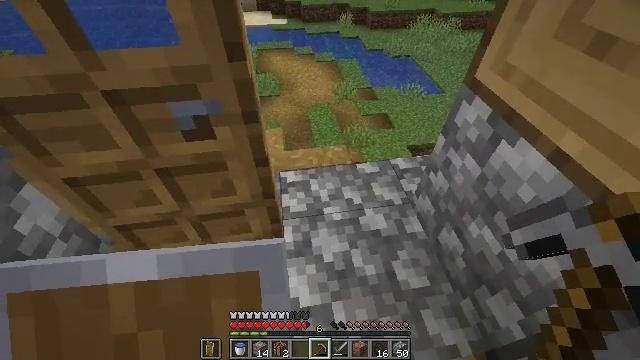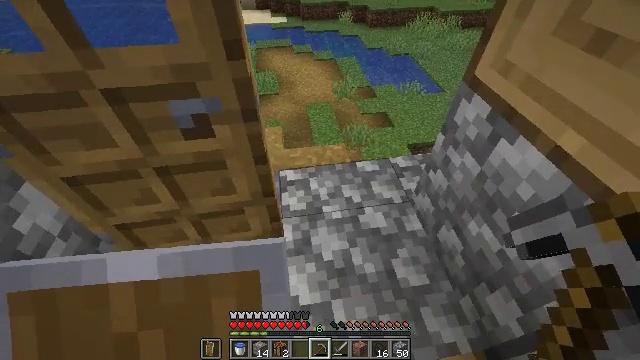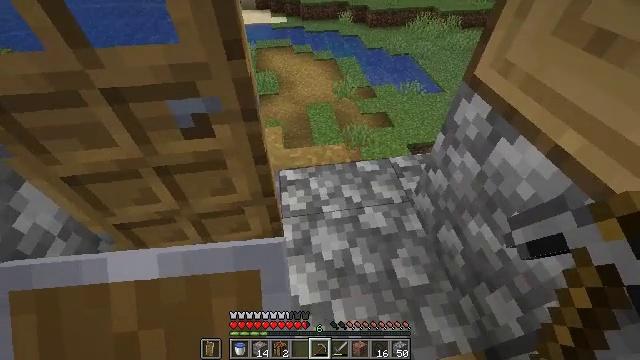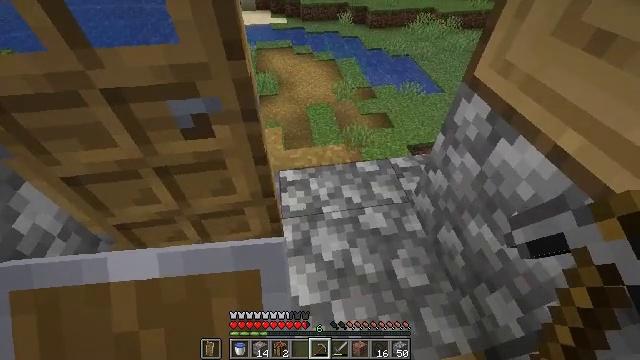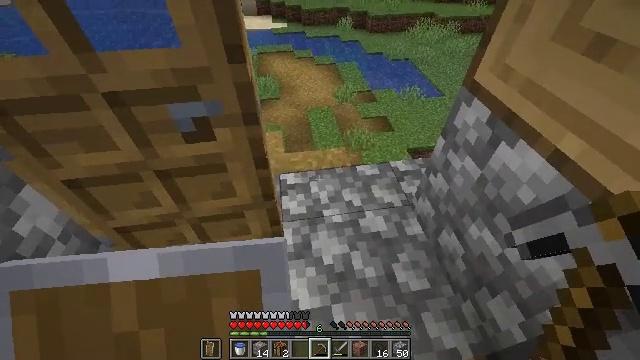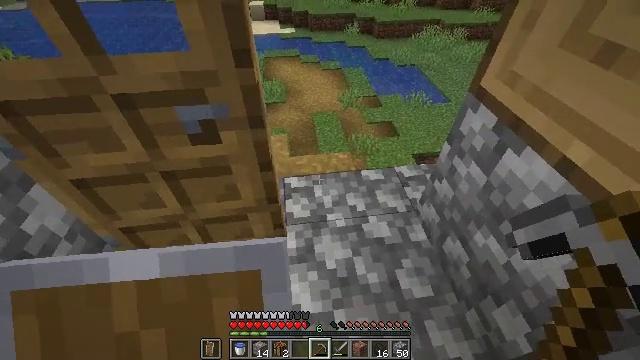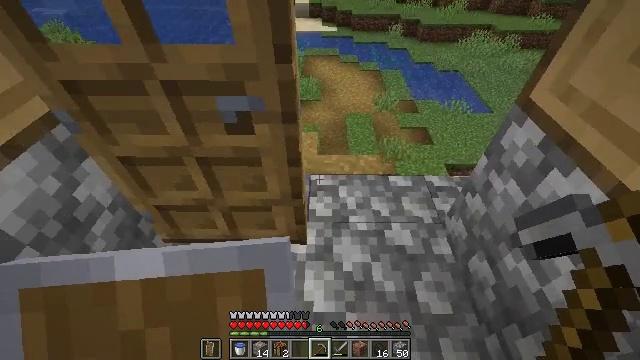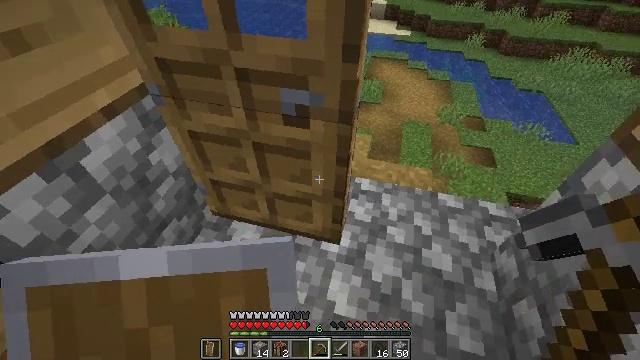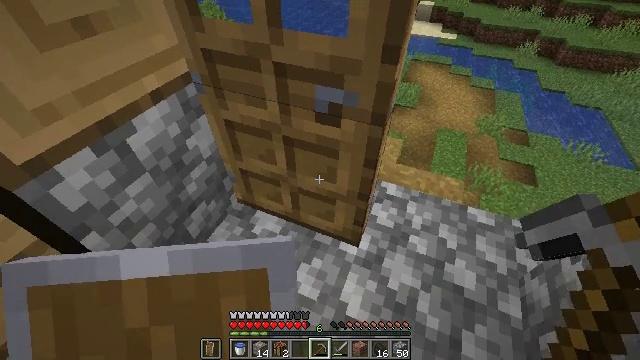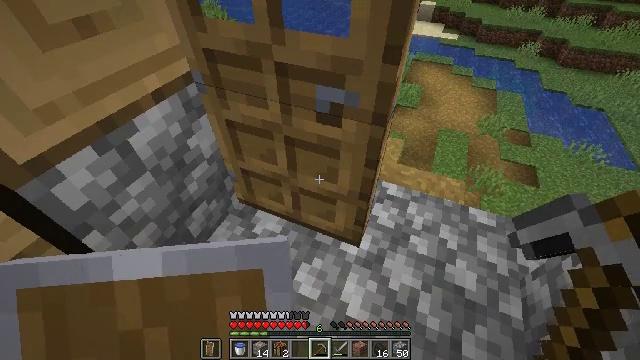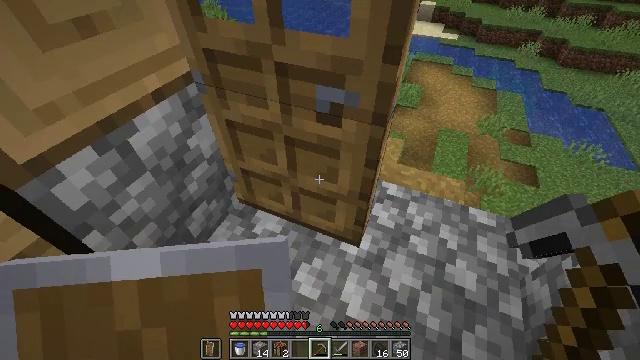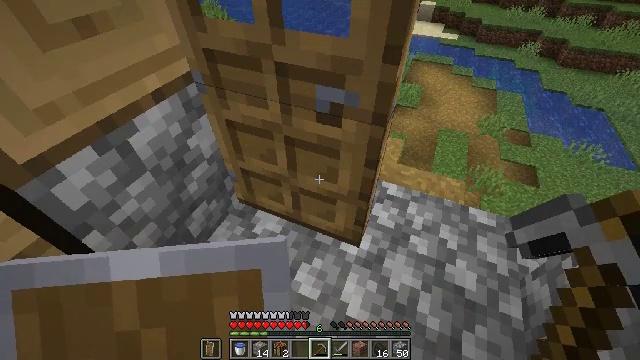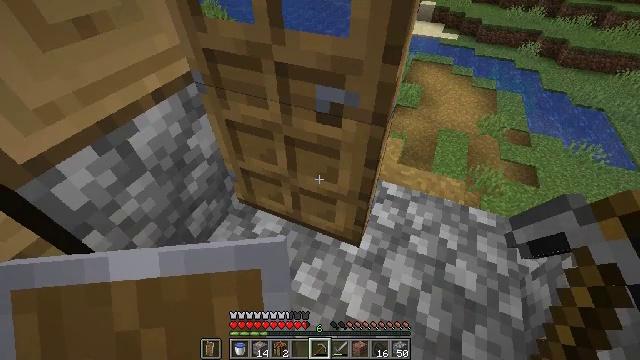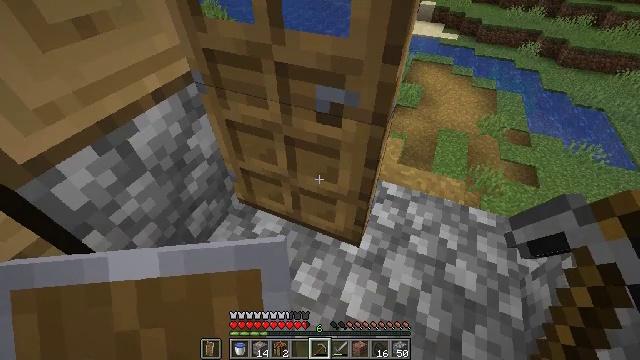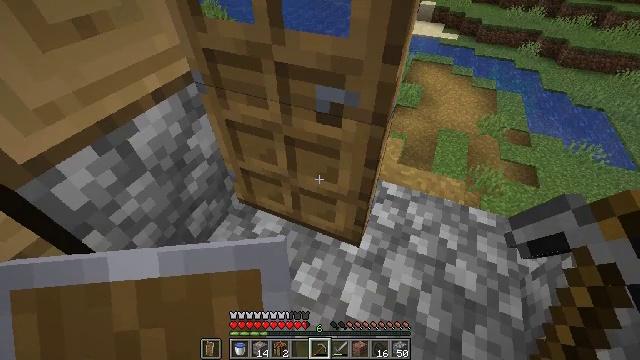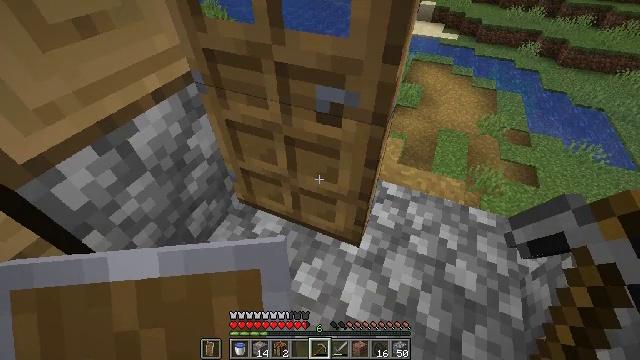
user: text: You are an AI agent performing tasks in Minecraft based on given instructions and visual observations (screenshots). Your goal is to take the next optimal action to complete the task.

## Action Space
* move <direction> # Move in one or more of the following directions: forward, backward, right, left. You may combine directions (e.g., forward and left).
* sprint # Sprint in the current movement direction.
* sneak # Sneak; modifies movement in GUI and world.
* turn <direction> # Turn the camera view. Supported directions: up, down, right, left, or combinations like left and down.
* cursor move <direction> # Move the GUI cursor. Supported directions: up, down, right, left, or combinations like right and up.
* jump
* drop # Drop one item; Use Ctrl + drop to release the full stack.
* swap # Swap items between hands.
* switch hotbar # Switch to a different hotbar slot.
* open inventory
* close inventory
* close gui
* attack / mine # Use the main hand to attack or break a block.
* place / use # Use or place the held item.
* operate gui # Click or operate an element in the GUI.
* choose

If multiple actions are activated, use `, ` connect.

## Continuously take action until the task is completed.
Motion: motion action
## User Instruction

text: Destroy the oak door to retrieve it.
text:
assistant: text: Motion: no_op
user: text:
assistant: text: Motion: no_op
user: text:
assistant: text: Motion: no_op
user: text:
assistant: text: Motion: no_op
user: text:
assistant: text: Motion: turn left
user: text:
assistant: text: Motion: turn left
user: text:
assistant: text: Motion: turn left
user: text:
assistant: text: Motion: turn left
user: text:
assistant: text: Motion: no_op
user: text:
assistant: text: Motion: no_op
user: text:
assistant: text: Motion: no_op
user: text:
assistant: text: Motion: no_op
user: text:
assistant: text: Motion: no_op
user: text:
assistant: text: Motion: no_op
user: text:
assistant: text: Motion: no_op
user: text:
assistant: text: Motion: no_op
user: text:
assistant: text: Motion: no_op
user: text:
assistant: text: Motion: no_op
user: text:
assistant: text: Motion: no_op
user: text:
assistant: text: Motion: no_op
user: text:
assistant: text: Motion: no_op
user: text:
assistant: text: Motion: turn right
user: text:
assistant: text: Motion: turn right
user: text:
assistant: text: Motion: turn up
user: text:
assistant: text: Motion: no_op
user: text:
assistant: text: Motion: no_op
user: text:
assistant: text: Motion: no_op
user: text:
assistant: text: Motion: no_op
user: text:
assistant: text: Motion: turn left
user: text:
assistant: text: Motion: turn left